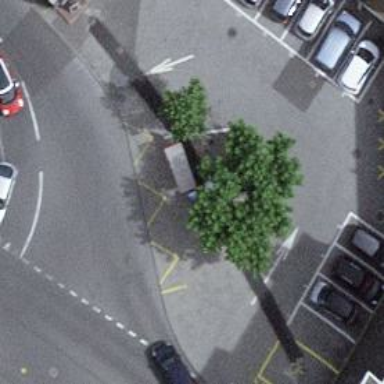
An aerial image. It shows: Charging station.